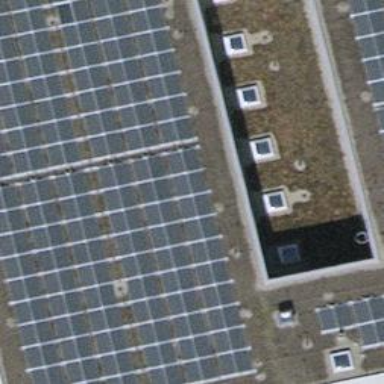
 consisting of solar photovoltaic panels."